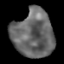
Tissue: lung
Cell type: Epithelial cells
Senescence score: 0.6275
Nuclear area (px): 1882
Mean DAPI intensity: 103.215